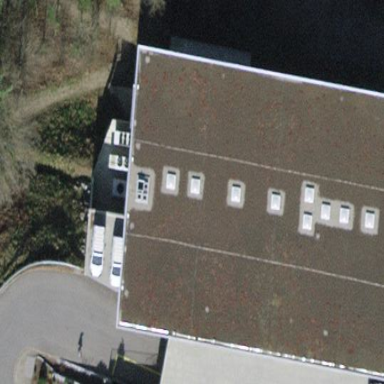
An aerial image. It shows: Industrial building with flat roof.